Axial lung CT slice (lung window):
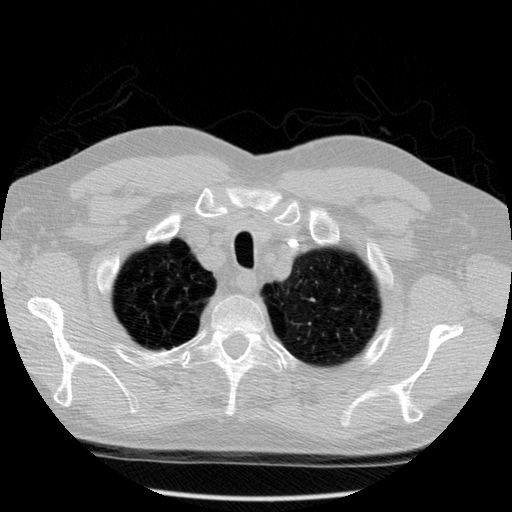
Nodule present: no